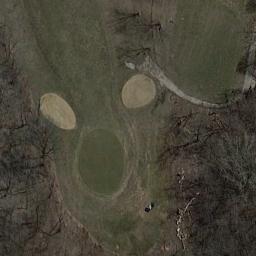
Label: golf_course